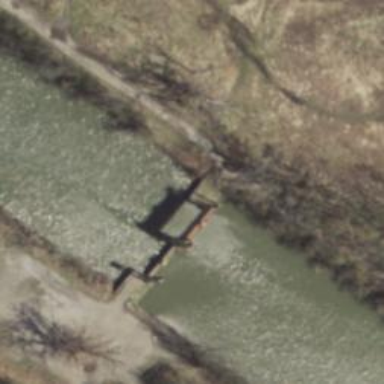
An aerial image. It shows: Lock gate on waterway.